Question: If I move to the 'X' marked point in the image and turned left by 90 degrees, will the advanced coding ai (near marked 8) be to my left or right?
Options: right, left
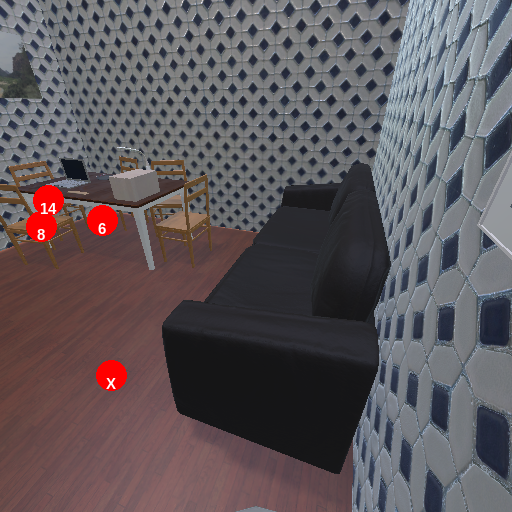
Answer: right